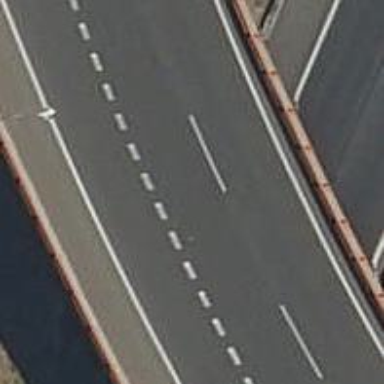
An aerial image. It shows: Bridge on motorway link.